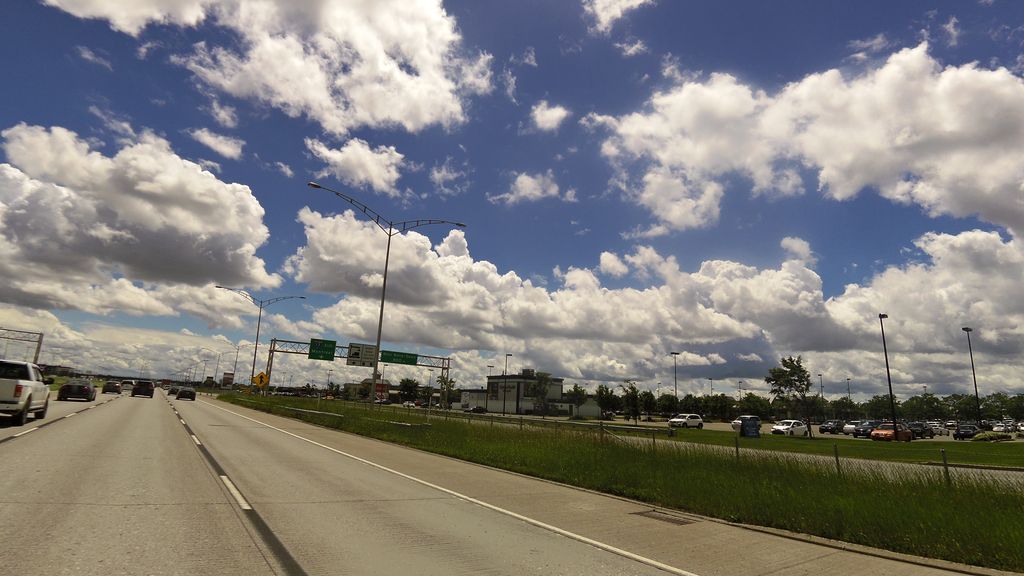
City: montreal